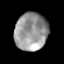
Tissue: skin
Cell type: Epithelial cells
Senescence score: 0.8072
Nuclear area (px): 1216
Mean DAPI intensity: 150.466